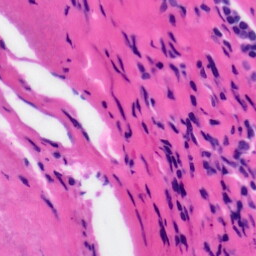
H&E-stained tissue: Tonsil